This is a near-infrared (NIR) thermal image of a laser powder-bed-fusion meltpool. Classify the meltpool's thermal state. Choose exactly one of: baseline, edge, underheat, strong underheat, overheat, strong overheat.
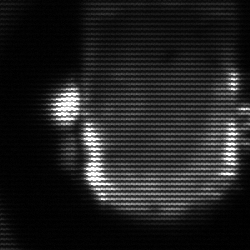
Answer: baseline